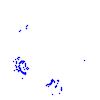
Particle: kaon